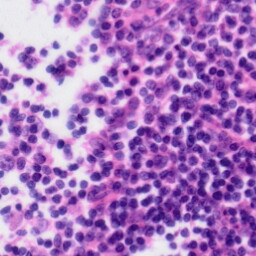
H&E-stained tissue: Tonsil